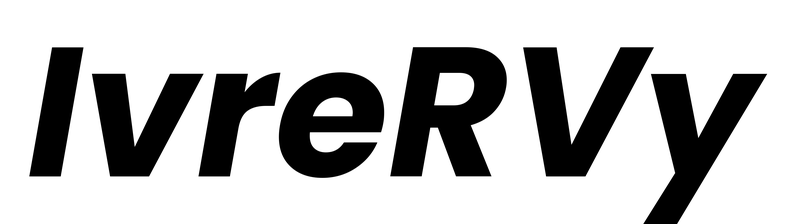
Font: Poppins-BoldItalic